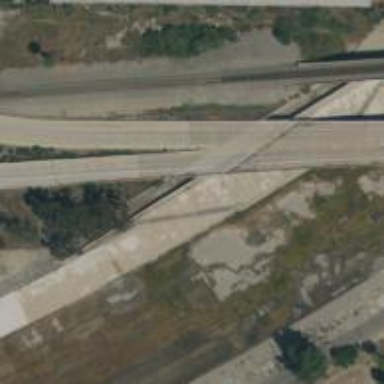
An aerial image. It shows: There is bridge over busway.